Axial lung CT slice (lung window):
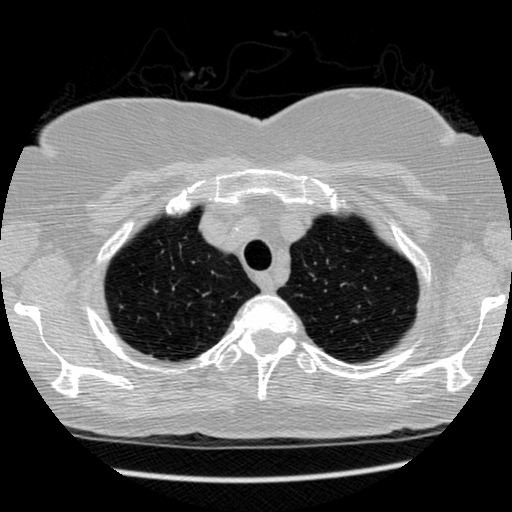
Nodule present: no